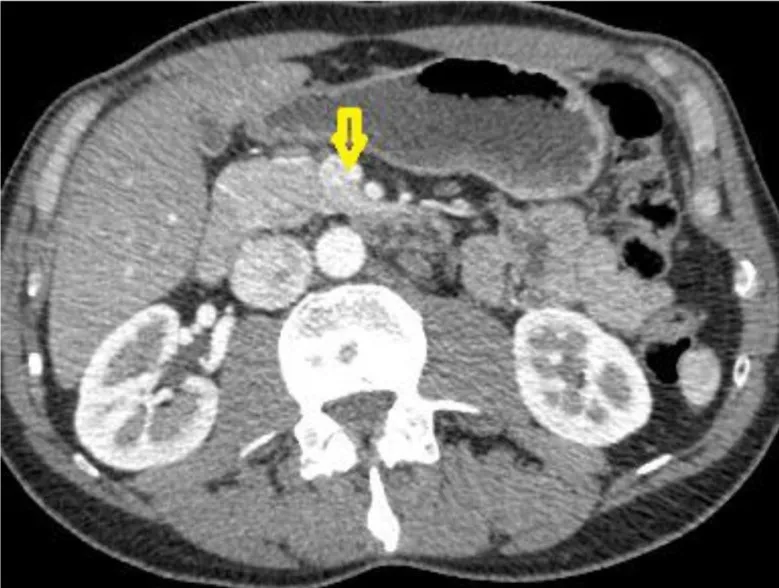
CT Abdomen showing lesions in the pancreas.
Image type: radiology (ct)